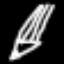
Label: pencil